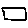
Label: square